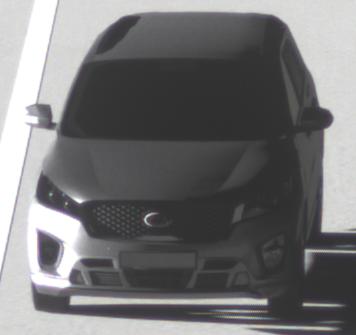
Make: KIA
Model: Sorento 2.2 CRDi
Detailed model: Sorento (UM)
Model produced from: 2015/03
Model produced until: 2017/10
Doors: 5
Color: gray
Road condition: dry road
Daytime: sunrise or sunset
Contrast: high contrast